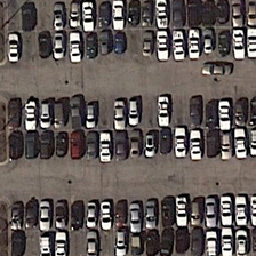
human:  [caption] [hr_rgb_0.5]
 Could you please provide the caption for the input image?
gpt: There are six rows of cars in the parking lot, and there are six lawns nearby.

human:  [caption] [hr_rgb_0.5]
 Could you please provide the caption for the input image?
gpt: many cars are parked in an old parking lot .

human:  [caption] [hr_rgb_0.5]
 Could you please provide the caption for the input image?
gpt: the parking lot is filled with cars .

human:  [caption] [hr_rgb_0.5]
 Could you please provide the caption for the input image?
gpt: Six cars are side by side in the parking lot.

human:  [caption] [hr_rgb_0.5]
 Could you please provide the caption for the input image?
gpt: six car lines can be seen in the parking lot with six meadows next to.